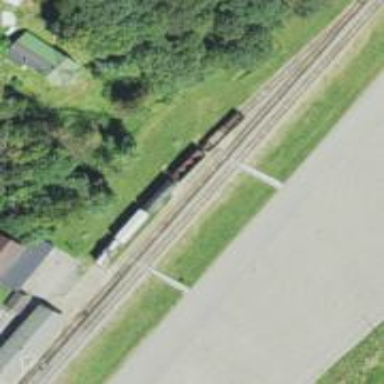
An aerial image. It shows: Preserved railway.